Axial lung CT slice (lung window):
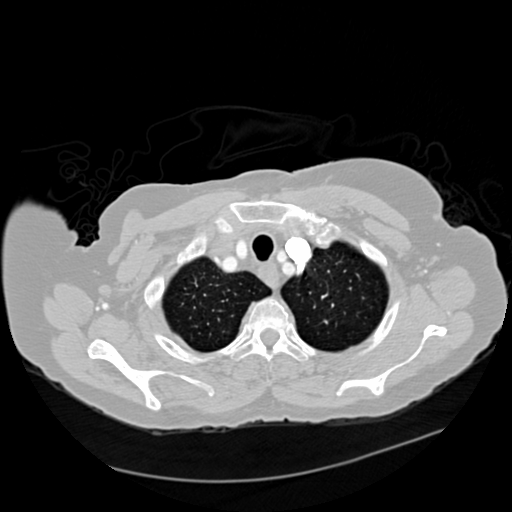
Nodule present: no